Question: I am trying to implement bootstrap select2 with jqgrid form but can seem to get it right.
on the colmodel of the jqgrid declaration I have:
'''
{name: 'staff', index: 'staff', width: 31, formoptions: {elmprefix: '(*) '}, editable: true, editrules: {required: true}, edittype: 'select',
editoptions: {value: staff,
dataInit: function(element) {
$(element).width(260).select2();
}
}
},
'''
The options are there and bootstrap classes are inserted into the element,
'''
<select id="staff" class="select2-offscreen FormElement" role="select"
'''
but all I am getting is a blank space for the select.
See image below.

Can someone tell me why this is happening or tell me what I am doing wrong?
Thanks.
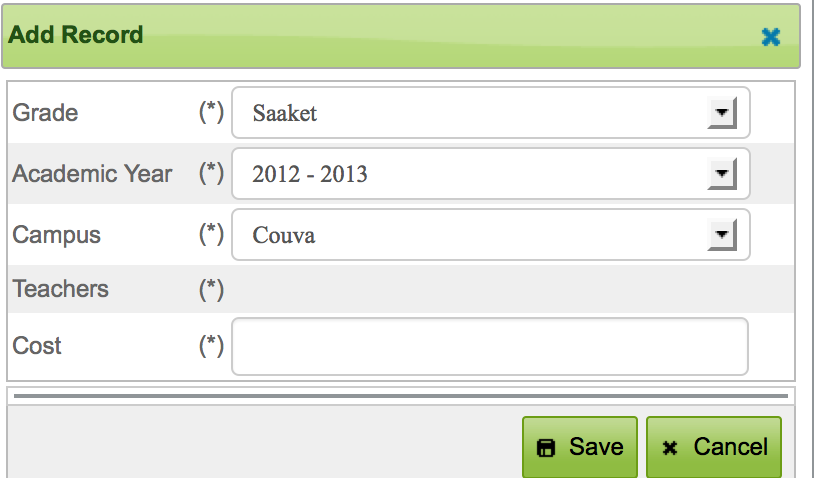
Answer: I didn't known <URL>;'.
The demos: <URL> with including of Bootstrap 3.0.0 works without problems. The select looks like on the picture below

I used in the demo
'''
formatter: "select", edittype: "select",
editoptions: {
value: "FE:FedEx;TN:TNT;IN:Intim",
defaultValue: "Intime",
dataInit: function(element) {
$(element).width(122).select2({
// add "ui-widget" class to have the same font-family like in
// jQuery UI Theme
// add "ui-jqdialog" class to have font-size:11px like in other
// items of jqGrid form
dropdownCssClass: "ui-widget ui-jqdialog"
});
}
},
stype: "select",
searchoptions: {
value: "FE:FedEx;TN:TNT;IN:Intim",
defaultValue: "Intime",
dataInit: function(element) {
$(element).width(122).select2({
// add "ui-widget" class to have the same font-family like in
// jQuery UI Theme
// add "ui-jqdialog" class to have font-size:11px like in other
// items of jqGrid form
dropdownCssClass: "ui-widget ui-jqdialog"
});
}
}
'''
and added the following CSS to improve the visibility (on my personal taste)
'''
.ui-jqdialog .select2-container .select2-choice {
height: auto;
padding-top: 1px;
padding-left: 0.2em;
padding-bottom: 2px;
line-height: 15px;
}
.ui-jqdialog .select2-container .select2-choice .select2-arrow b {
background-position: 0 -4px;
}
.ui-jqdialog.select2-drop { padding: 0px; }
.ui-jqdialog .select2-results .select2-result-label {
padding: 2px;
}
'''
Additionally I added some more CSS in the demo which used Bootstrap CSS:
'''
.ui-jqgrid table {border-collapse: separate}
.ui-jqgrid .ui-pg-input, .ui-jqgrid .ui-pg-selbox {height: 17px}
.ui-jqgrid .ui-pg-table {padding-bottom: 0}
'''